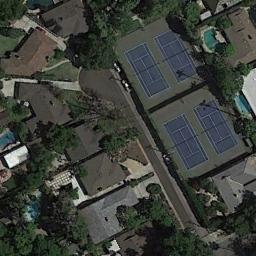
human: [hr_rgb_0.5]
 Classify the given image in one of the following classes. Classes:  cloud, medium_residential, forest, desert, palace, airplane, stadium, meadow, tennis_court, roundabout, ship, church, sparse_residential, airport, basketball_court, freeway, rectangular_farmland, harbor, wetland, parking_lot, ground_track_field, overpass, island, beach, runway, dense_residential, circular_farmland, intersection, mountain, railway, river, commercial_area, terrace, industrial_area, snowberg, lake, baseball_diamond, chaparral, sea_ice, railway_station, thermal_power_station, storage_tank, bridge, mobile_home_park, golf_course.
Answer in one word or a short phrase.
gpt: tennis_court